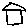
Label: house